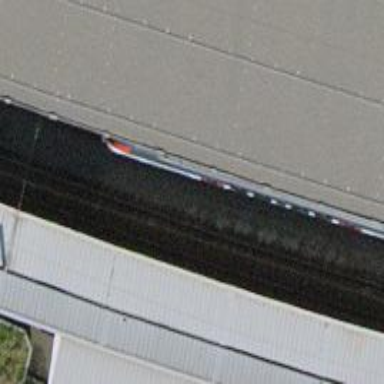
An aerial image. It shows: Stop position for public transport on the railway.